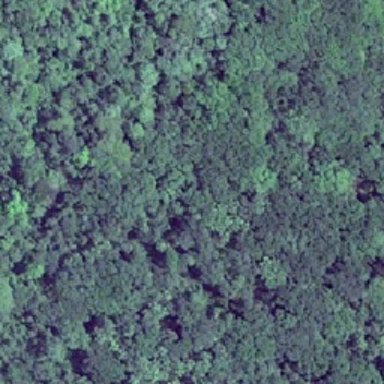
The forest is very wide and thick .